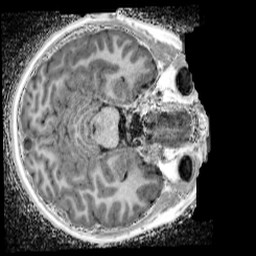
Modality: UNIT1_denoised
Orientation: axial
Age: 11
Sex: male
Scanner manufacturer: siemens
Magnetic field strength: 3 T
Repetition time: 4 s
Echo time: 0.00299 s